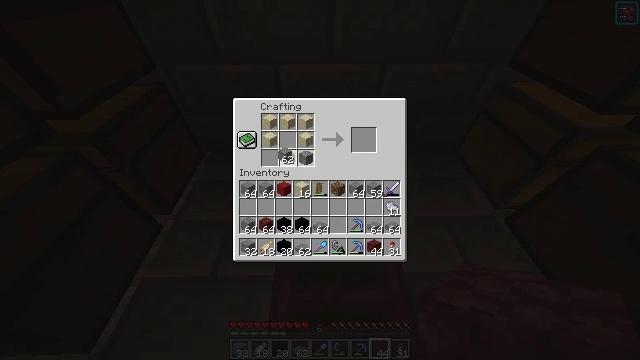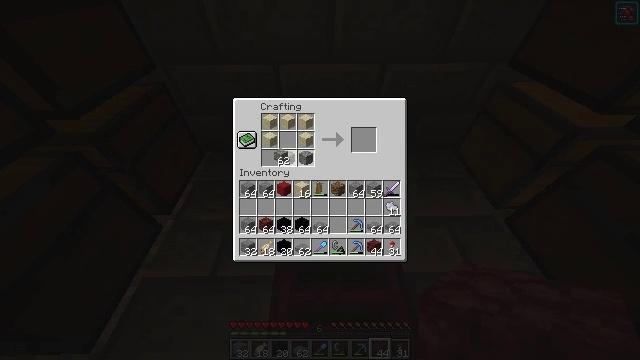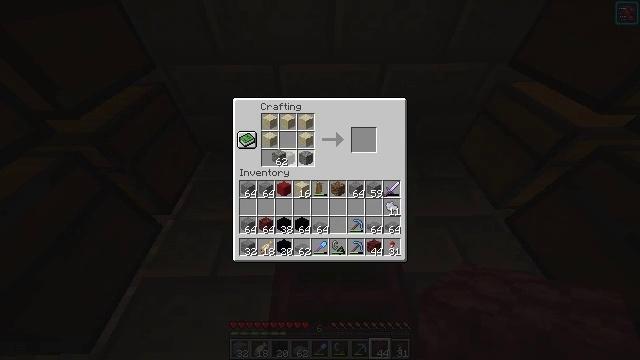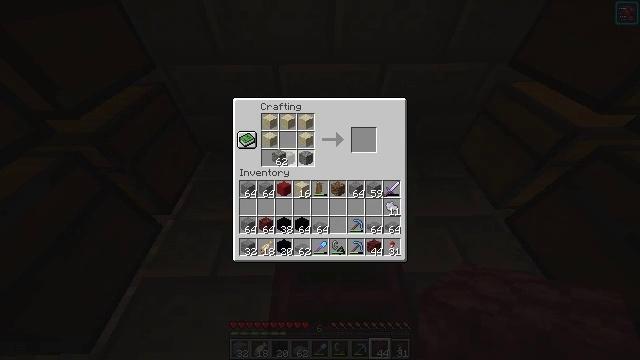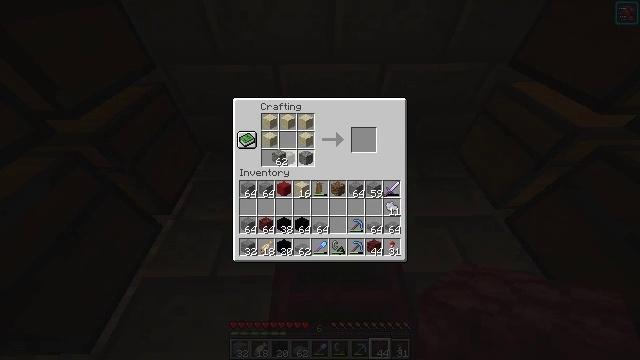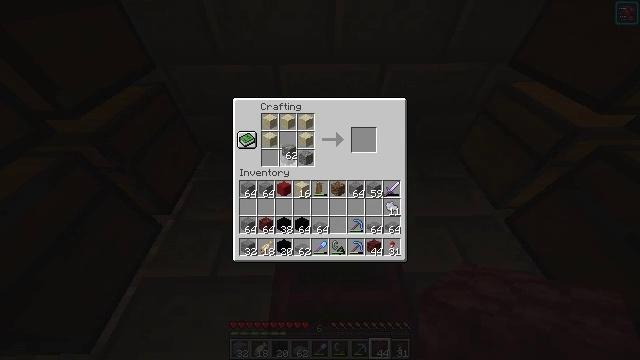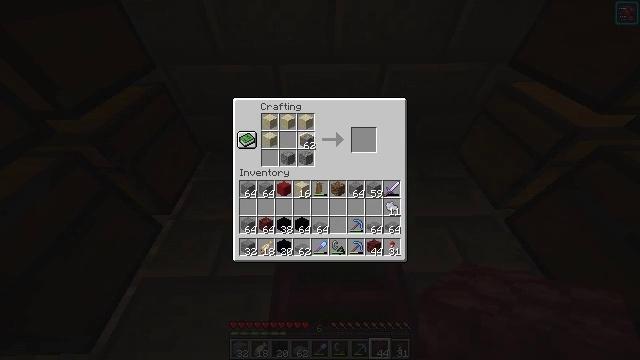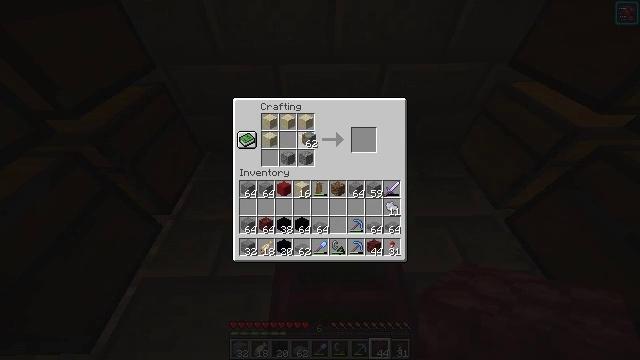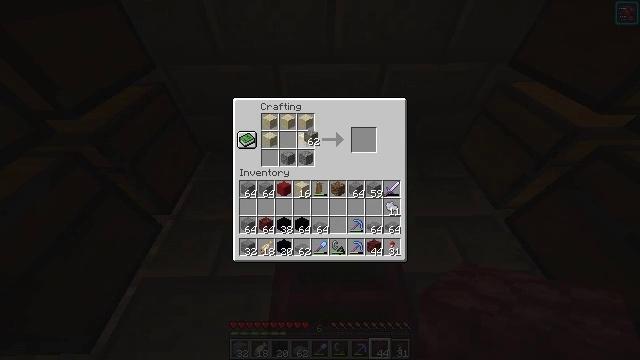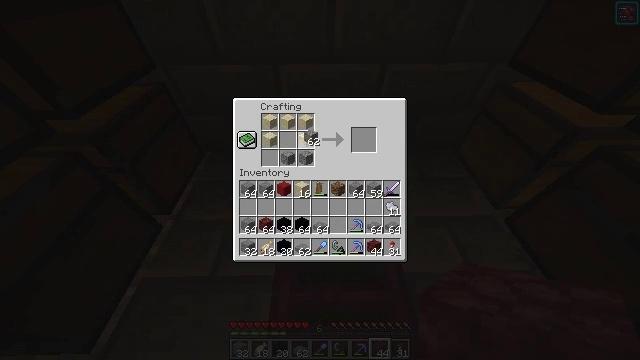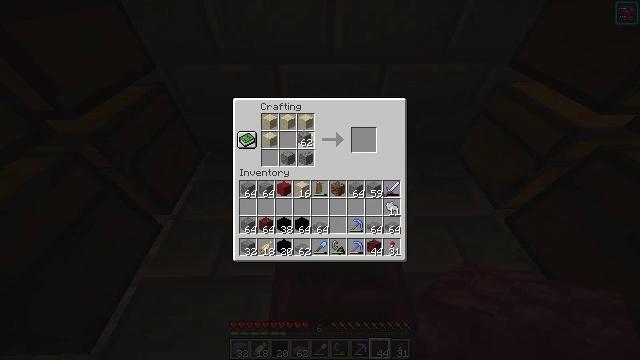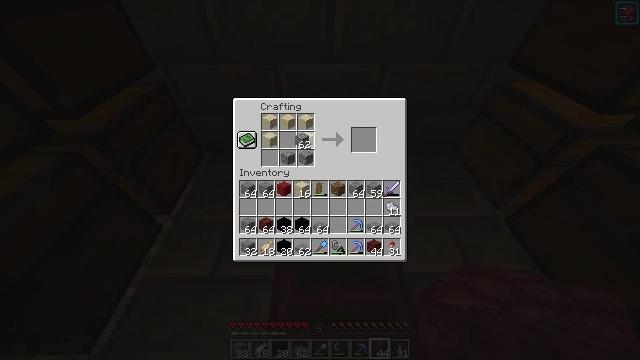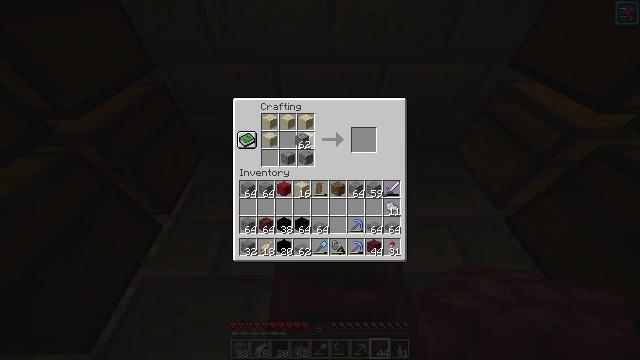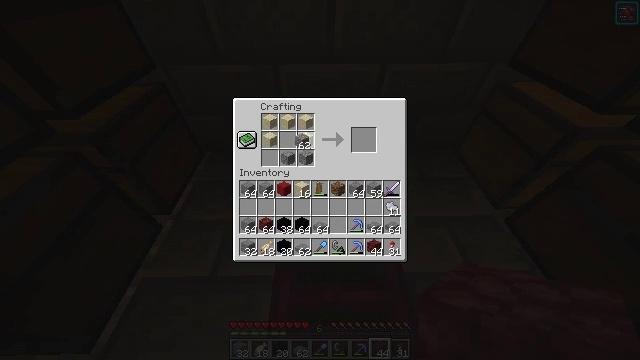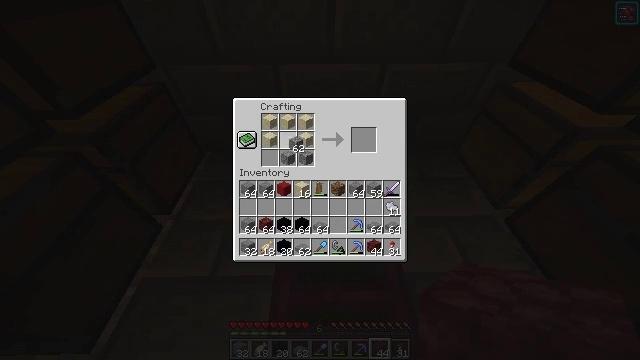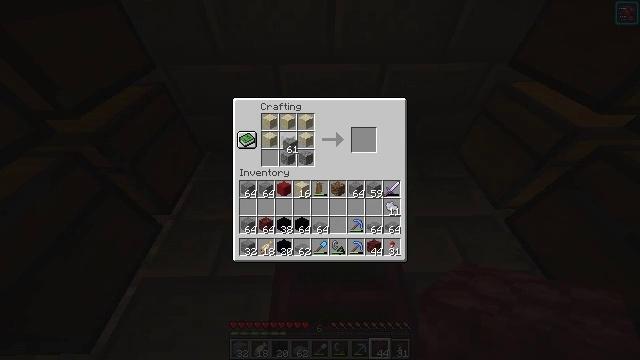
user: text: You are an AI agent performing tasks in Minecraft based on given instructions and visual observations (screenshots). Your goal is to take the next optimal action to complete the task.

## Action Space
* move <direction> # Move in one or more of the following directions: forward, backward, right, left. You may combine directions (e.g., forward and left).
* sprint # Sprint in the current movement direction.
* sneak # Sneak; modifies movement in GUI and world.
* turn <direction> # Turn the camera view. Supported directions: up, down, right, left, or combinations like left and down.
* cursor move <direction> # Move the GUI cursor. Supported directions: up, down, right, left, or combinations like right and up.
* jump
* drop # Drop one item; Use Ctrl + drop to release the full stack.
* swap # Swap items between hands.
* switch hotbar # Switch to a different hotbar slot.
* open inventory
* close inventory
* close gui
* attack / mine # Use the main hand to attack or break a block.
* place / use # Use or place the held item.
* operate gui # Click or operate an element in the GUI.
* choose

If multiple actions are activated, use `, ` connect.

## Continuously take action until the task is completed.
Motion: motion action
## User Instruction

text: Craft white concrete powder with the right recipe in the crafting table.
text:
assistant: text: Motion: choose
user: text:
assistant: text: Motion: choose
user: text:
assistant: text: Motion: choose
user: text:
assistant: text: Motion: choose
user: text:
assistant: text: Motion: cursor move right
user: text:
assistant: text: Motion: cursor move right and up
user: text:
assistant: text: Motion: no_op
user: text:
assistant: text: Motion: no_op
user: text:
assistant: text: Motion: no_op
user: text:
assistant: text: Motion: cursor move left
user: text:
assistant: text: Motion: no_op
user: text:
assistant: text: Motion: choose
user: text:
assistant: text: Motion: choose
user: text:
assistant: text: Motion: choose
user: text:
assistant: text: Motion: no_op
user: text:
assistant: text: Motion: cursor move left
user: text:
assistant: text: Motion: cursor move left
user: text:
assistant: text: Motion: no_op
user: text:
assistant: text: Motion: no_op
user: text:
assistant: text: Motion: no_op
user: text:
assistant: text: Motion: no_op
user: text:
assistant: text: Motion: no_op
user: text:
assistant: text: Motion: no_op
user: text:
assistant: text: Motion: no_op
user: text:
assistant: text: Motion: no_op
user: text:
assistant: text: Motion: no_op
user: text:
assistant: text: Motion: no_op
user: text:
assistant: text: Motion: choose
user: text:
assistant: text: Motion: choose
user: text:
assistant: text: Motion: no_op